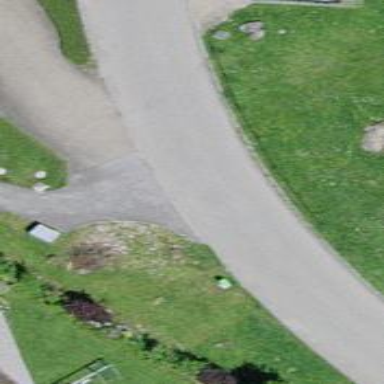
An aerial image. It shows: Residential road.